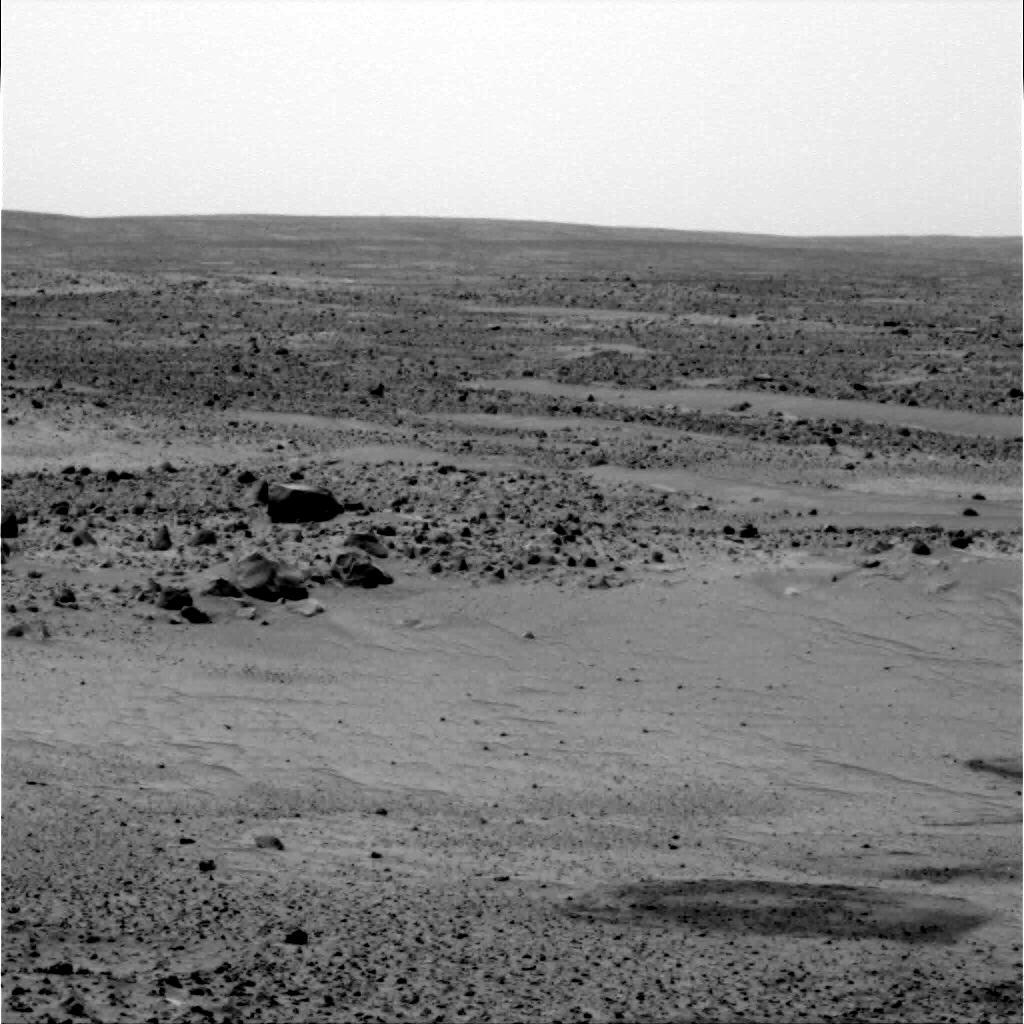
Terrain classes present: Gravel / Sand / Soil, Rock, Shadow, Sky / Distant Mountains